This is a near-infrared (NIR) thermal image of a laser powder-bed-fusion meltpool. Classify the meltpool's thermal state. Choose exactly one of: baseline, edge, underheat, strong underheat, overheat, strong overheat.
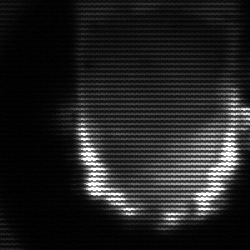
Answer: baseline